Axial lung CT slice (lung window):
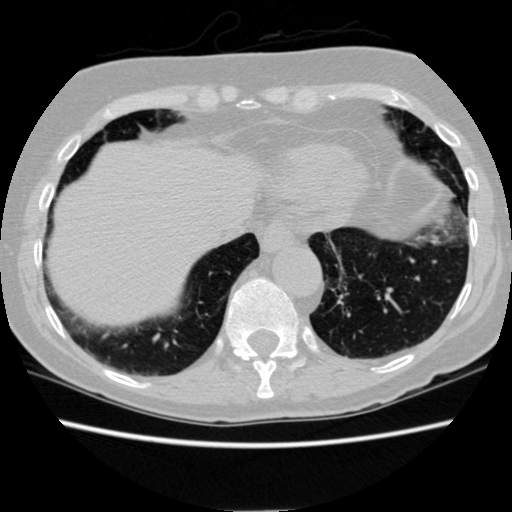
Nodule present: no